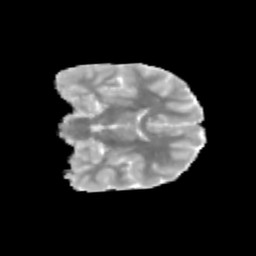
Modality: MD
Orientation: coronal
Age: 11
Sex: male
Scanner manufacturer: siemens
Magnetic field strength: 3 T
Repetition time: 3.8 s
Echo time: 0.07 s